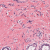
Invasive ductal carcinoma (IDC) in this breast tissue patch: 1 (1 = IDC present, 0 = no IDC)